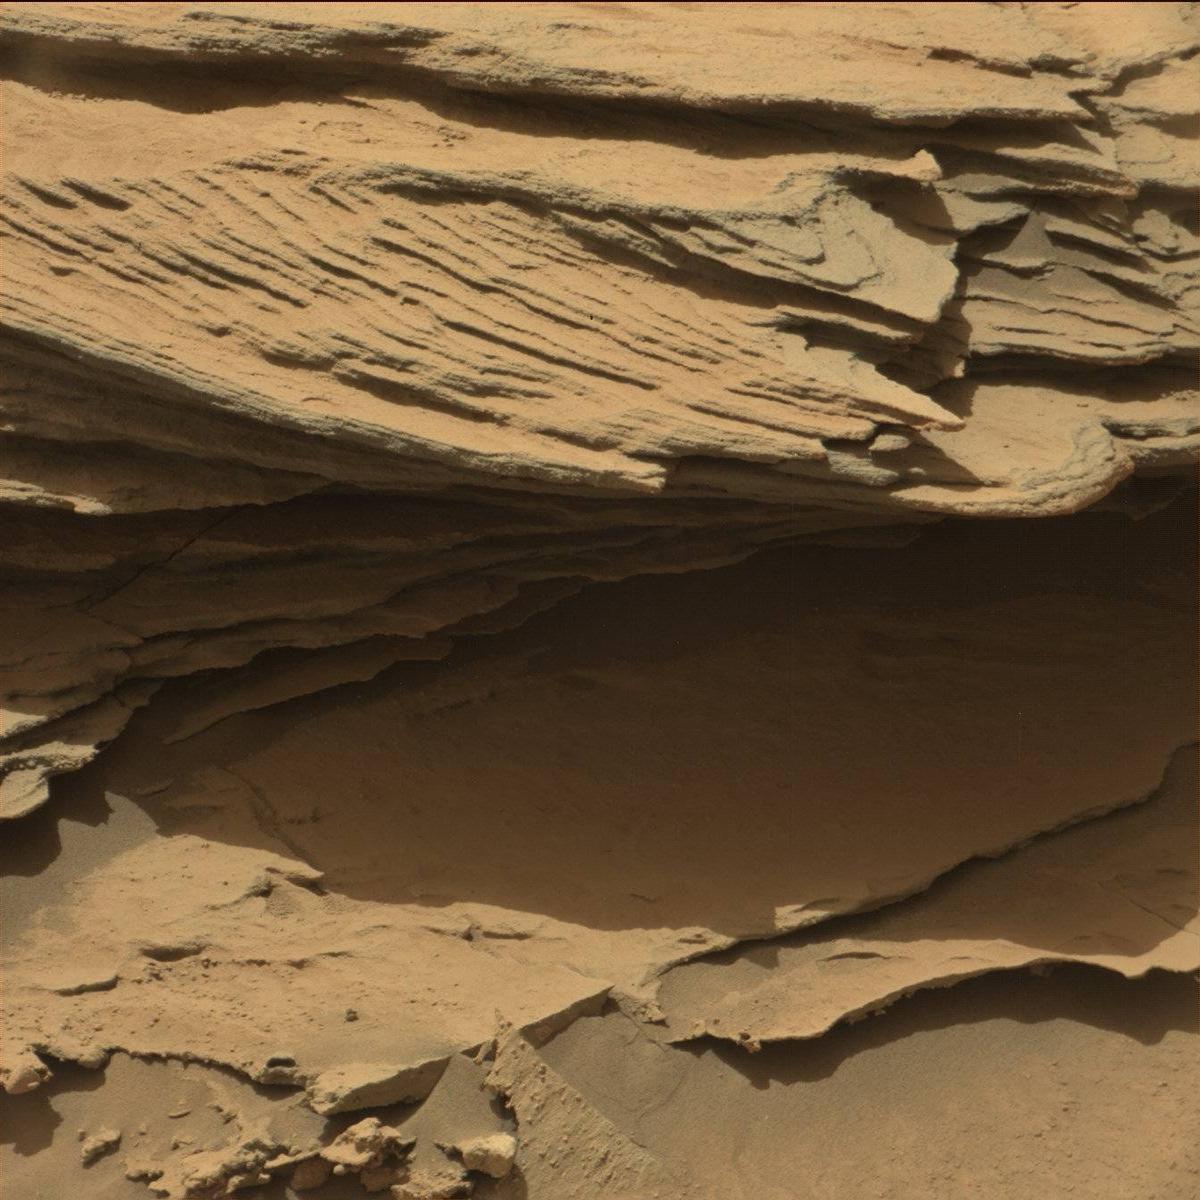
Terrain classes present: Bedrock, Sand / Soil